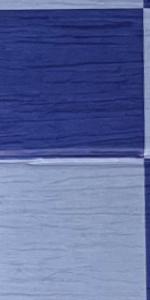
Label: Empty